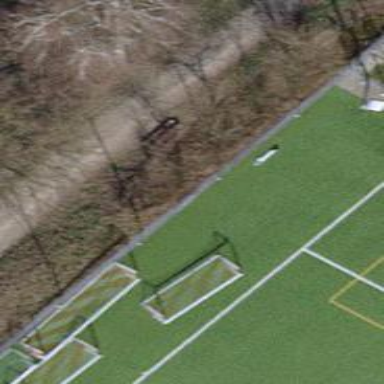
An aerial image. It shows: Brown bench in the vicinity.